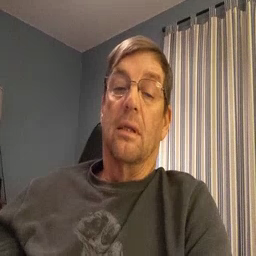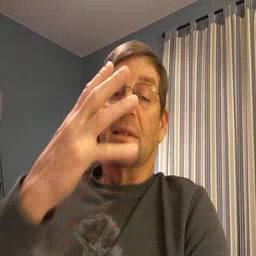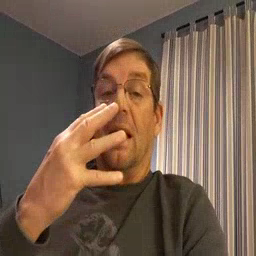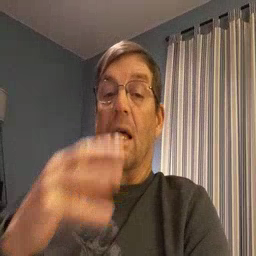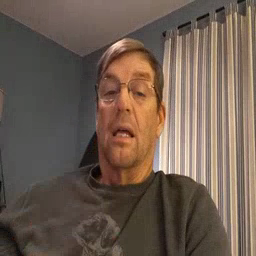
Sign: sad